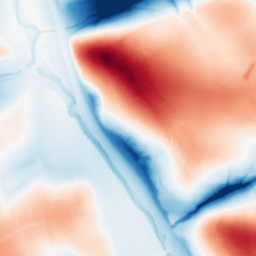
Category: classical
Decomposition family: gaussian_anisotropic
Decomposition parameters: sigma_x: 10
sigma_y: 50
Upsampling method: quadratic
Upsampling parameters: scale: 4
Upsampling scale: 4